Question: I am working on an app that's going to display image in a gallery-like fashion. The gallery has two modes depending on the orientation of the device. If it's portrait, it would be damn easy because images should just be displayed in a grid (probably going to use 'GridView' for this). While on landscape orientation mode, image gallery will be displayed something similar to the iPod's music gallery like this..

What I need is almost similar with that, except that the image thumbnails shown on the left/right are not tilted (or if it's tilted doesn't matter, just make it look similar and behave similar with the gallery of iPod/iPhone)
I have had scoured a few websites and googled it but almost all that returns is for mobile web, and since I am not using mobile web for Android dev, of course the ones I have seen are unusable. Any known third party library to work on this kind? Thanks!
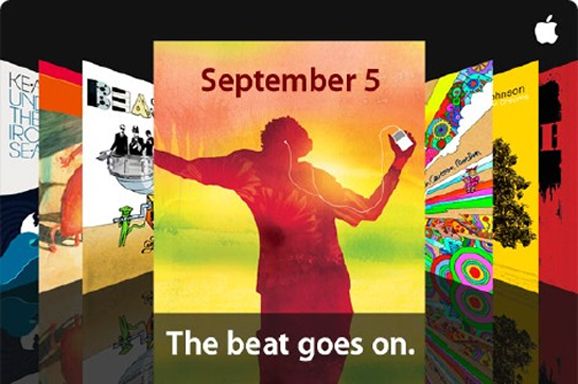
Answer: Try this..
Refer below two examples

Using FancyCoverFlow in your Android app is as simple as
'''
fancyCoverFlow = new FancyCoverFlow(context);
fancyCoverFlow.setMaxRotation(45);
fancyCoverFlow.setUnselectedAlpha(0.3f);
fancyCoverFlow.setUnselectedSaturation(0.0f);
fancyCoverFlow.setUnselectedScale(0.4f);
'''
You can also inflate FancyCoverFlow from XML:
'''
<at.technikum.mti.fancycoverflow.FancyCoverFlow
android:layout_width="match_parent"
android:layout_height="match_parent"
fcf:maxRotation="45"
fcf:unselectedAlpha="0.3"
fcf:unselectedSaturation="0.0"
fcf:unselectedScale="0.4" />
'''
Sample is below
<URL>

'''
final CoverFlow coverFlow1 = (CoverFlow) findViewById(this.getResources().getIdentifier("coverflow", "id",
"pl.polidea.coverflow"));
setupCoverFlow(coverFlow1, false);
final CoverFlow reflectingCoverFlow = (CoverFlow) findViewById(this.getResources().getIdentifier(
"coverflowReflect", "id", "pl.polidea.coverflow"));
setupCoverFlow(reflectingCoverFlow, true);
'''
XML
'''
<pl.polidea.coverflow.CoverFlow xmlns:coverflow="http://schemas.android.com/apk/res/pl.polidea.coverflow"
coverflow:imageWidth="100dip" coverflow:imageHeight="150dip" coverflow:withReflection="true"
coverflow:imageReflectionRatio="0.2" coverflow:reflectionGap="2dip" android:id="@+id/coverflowReflect"
android:layout_width="fill_parent" android:layout_height="wrap_content" android:layout_marginTop="5dip" />
'''
Sample is below
<URL>